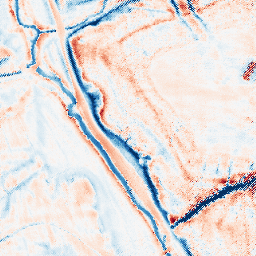
Category: edge_preserving
Decomposition family: bilateral
Decomposition parameters: d: 21
sigma_color: 100
sigma_space: 150
Upsampling method: regularized
Upsampling parameters: scale: 4
lambda_reg: 0.1
Upsampling scale: 4